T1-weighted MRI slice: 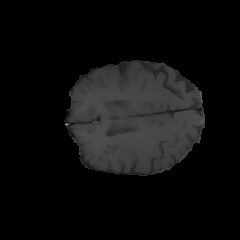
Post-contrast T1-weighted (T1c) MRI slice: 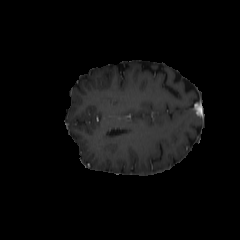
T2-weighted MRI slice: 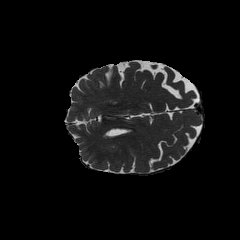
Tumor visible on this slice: no